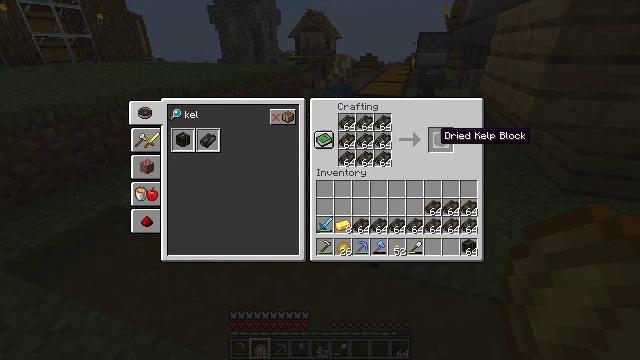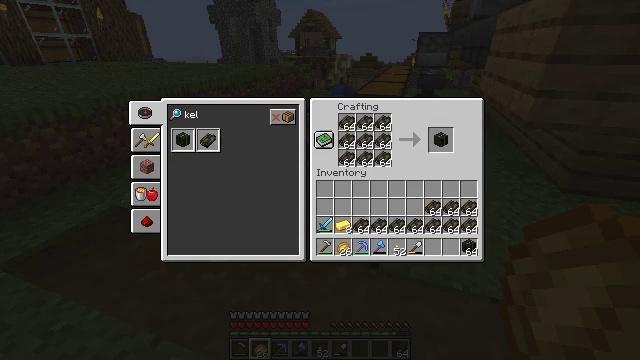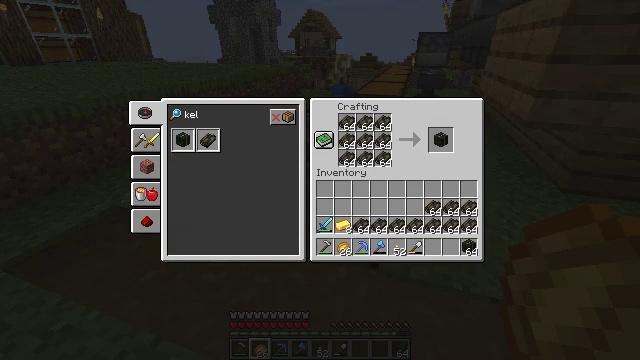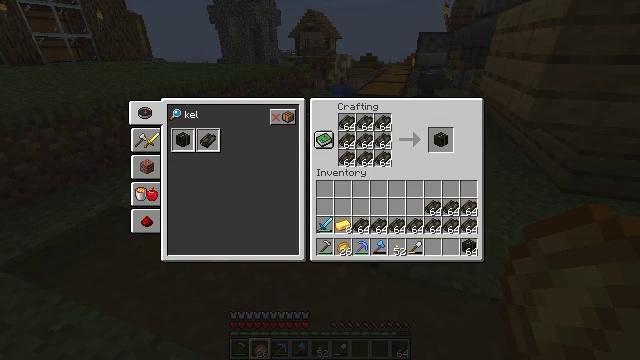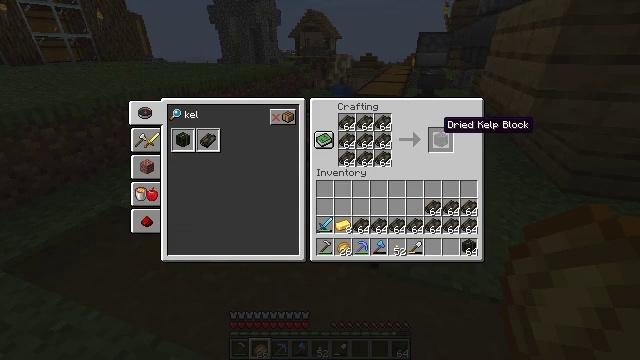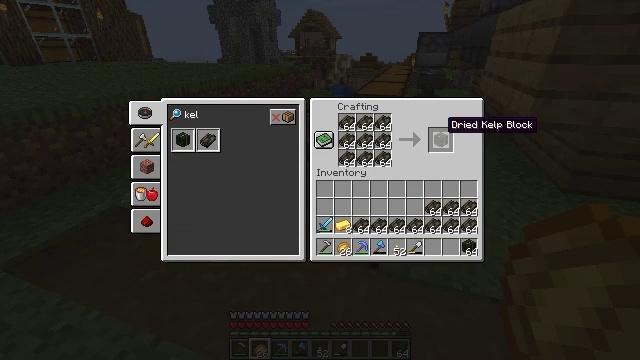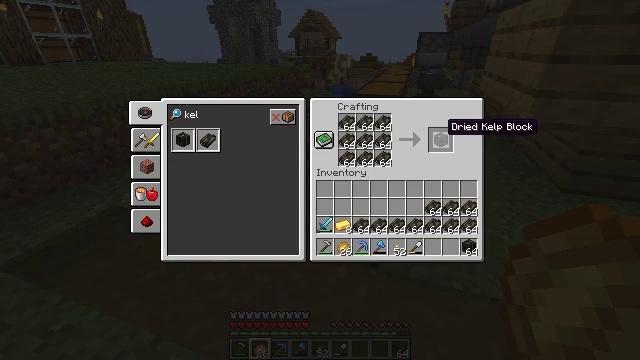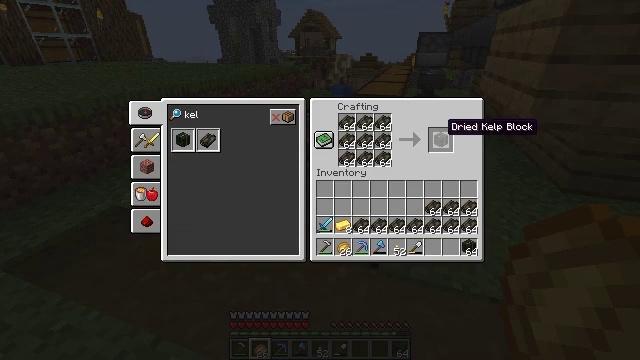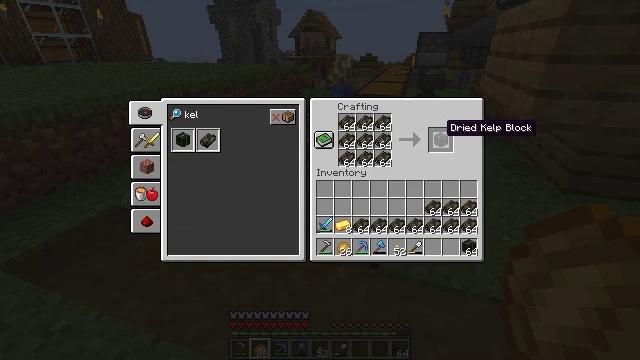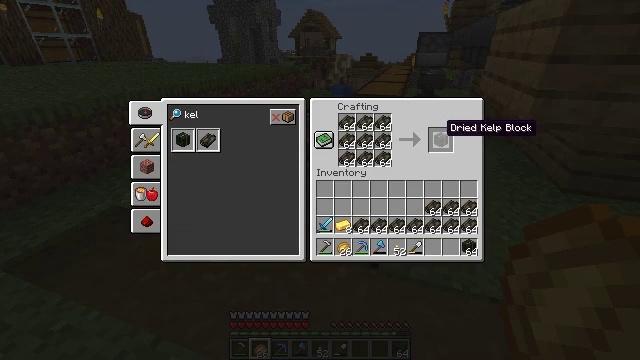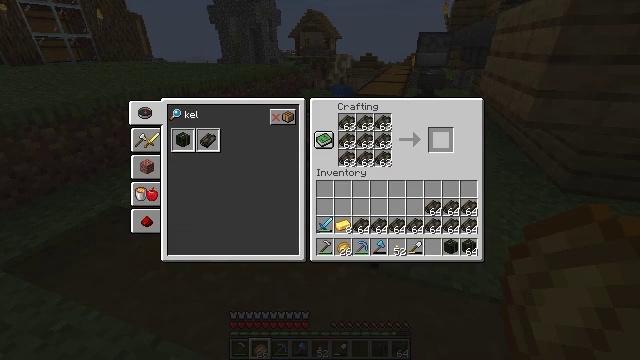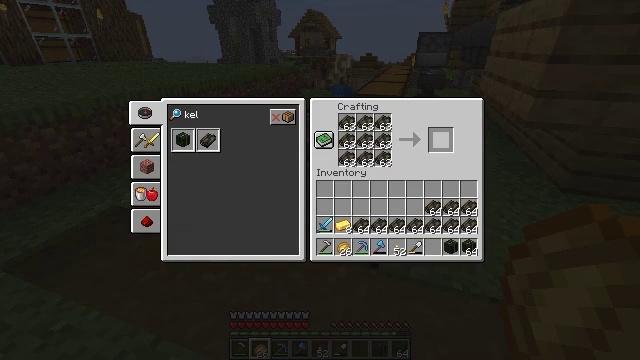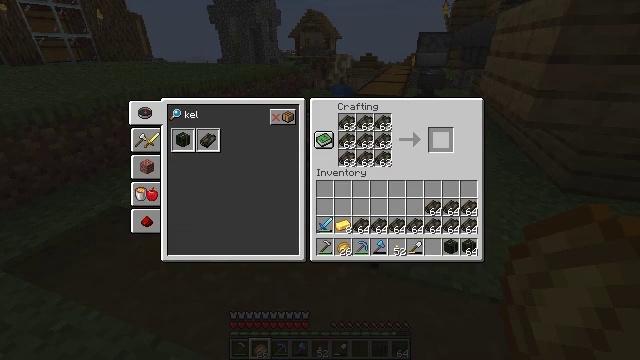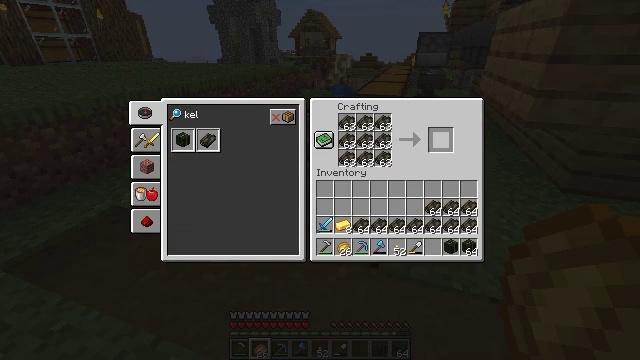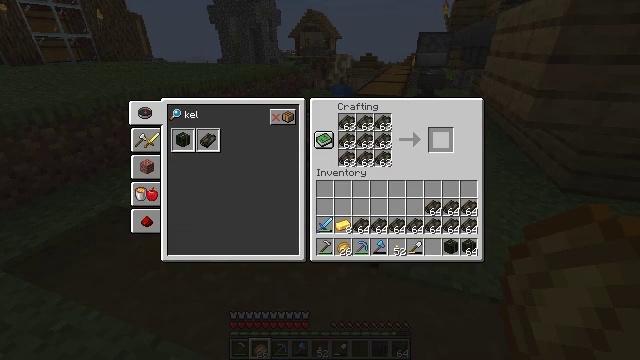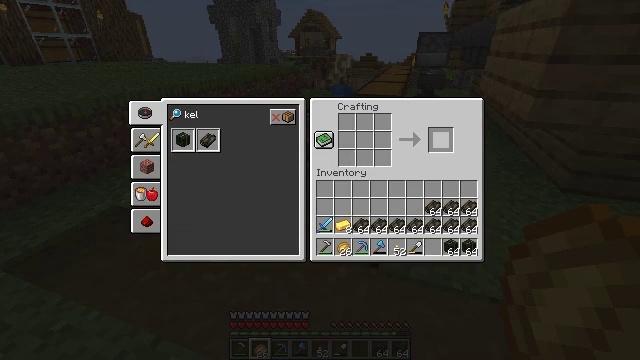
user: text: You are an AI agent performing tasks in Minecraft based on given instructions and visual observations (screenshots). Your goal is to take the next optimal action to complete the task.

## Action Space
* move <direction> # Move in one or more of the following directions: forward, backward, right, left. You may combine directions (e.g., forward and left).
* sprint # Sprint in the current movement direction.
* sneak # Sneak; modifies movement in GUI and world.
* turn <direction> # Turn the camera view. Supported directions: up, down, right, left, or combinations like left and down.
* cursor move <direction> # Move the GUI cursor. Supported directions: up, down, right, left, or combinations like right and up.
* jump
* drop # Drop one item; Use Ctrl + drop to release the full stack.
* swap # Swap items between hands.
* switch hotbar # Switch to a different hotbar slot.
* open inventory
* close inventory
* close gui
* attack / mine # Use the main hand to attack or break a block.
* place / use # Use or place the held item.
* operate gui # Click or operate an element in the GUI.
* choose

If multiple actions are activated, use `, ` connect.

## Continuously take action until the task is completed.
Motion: motion action
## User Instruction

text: Take dried kelp to craft a dried kelp block.
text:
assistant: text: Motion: sneak
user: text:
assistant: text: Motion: sneak
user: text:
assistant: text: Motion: sneak
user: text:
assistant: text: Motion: sneak
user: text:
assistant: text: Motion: sneak
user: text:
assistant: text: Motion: sneak
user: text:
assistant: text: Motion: sneak
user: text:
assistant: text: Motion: sneak
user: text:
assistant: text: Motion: sneak
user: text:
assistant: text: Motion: sneak, operate gui
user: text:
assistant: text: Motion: sneak, operate gui
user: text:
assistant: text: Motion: sneak, operate gui
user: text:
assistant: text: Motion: sneak
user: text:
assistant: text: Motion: sneak
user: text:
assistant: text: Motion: sneak
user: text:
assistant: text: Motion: sneak
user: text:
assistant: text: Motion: sneak
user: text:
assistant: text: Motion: sneak
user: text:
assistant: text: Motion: sneak
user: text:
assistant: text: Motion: sneak
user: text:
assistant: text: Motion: sneak
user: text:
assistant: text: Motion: sneak
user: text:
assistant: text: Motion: sneak
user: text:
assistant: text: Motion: sneak
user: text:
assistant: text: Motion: sneak
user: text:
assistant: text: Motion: sneak
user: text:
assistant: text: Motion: sneak
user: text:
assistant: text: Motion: sneak
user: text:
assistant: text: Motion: sneak
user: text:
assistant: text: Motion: sneak